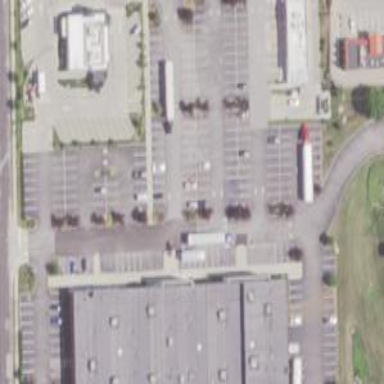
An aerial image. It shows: Retail area.